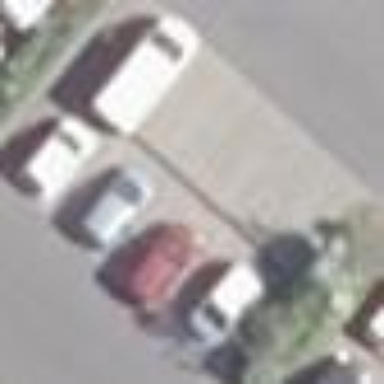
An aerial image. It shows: Normal parking space with surfaced area.